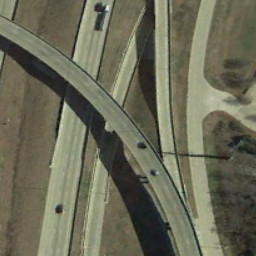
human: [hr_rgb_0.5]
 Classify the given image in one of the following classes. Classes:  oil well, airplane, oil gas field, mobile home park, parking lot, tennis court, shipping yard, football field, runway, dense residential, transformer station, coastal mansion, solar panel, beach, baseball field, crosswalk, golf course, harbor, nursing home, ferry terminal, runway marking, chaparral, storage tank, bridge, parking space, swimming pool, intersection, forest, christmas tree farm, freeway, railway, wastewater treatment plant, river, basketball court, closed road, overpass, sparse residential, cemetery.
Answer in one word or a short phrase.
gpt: overpass